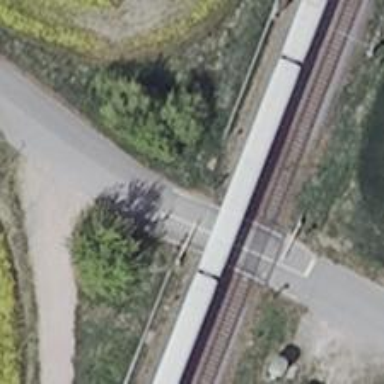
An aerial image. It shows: Railway level crossing.